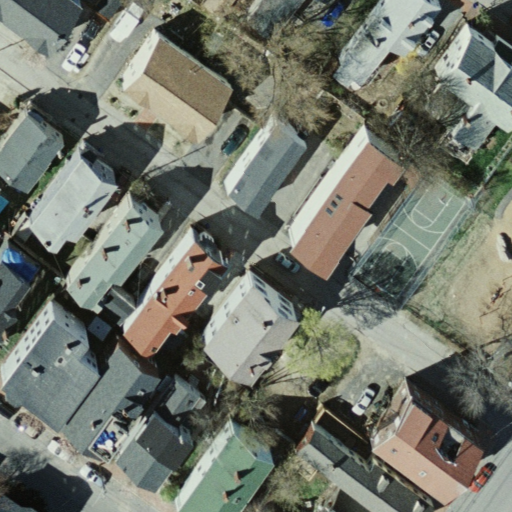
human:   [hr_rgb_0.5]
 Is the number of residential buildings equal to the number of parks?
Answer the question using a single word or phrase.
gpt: no

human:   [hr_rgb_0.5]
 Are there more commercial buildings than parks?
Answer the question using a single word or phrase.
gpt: no

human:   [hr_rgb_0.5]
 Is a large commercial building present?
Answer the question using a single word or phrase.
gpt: no

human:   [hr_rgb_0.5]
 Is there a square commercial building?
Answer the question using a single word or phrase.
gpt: no

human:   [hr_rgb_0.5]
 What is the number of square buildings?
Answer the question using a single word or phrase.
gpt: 0

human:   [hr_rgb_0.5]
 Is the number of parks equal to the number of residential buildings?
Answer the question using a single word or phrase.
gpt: no

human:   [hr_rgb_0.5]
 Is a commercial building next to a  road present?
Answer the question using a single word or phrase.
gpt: no

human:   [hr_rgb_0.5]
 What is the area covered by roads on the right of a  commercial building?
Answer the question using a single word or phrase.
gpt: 0m2

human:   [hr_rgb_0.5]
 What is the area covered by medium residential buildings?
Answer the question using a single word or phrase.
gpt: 916m2

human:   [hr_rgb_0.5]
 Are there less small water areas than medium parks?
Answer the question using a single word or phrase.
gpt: no

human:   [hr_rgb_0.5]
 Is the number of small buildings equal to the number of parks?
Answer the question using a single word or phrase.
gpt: no

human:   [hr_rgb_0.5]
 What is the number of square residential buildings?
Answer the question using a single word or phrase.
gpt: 0

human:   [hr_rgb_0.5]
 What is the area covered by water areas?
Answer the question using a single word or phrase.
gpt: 0m2

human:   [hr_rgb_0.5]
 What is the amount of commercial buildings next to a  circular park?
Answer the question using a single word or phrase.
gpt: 0

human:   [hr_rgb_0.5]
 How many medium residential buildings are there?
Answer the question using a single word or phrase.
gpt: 4

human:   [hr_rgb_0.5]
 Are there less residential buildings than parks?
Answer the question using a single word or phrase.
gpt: no

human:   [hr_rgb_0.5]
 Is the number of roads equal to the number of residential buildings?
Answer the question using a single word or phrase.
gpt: no

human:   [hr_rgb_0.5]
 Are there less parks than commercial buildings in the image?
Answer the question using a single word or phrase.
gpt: no

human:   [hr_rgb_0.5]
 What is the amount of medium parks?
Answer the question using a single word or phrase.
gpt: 0

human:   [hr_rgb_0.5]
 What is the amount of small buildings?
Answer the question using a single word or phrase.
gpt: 2

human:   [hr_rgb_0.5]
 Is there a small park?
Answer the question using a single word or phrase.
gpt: no

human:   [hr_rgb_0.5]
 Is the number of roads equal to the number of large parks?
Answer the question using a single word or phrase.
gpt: no

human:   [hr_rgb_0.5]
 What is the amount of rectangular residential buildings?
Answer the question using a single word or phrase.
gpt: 3

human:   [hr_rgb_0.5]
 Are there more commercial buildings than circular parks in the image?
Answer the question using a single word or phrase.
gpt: no

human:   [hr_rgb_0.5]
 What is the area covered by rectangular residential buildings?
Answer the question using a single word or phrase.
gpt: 507m2

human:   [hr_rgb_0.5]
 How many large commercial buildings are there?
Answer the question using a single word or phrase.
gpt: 0

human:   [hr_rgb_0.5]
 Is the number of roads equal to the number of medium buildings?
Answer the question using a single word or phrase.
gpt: no

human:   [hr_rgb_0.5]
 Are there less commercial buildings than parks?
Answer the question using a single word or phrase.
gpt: yes

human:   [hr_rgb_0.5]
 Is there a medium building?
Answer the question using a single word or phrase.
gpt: yes

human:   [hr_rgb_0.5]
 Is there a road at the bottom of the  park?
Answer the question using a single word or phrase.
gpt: no

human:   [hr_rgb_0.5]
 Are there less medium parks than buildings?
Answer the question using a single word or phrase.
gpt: yes

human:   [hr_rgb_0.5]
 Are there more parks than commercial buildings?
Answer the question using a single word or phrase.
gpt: yes

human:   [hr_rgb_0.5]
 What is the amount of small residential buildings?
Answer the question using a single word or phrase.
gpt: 2

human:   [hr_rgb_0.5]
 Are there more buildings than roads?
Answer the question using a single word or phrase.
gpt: yes

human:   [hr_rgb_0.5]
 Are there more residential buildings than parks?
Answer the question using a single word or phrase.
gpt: yes

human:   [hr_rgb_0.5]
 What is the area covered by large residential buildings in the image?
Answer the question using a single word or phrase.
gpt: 0m2